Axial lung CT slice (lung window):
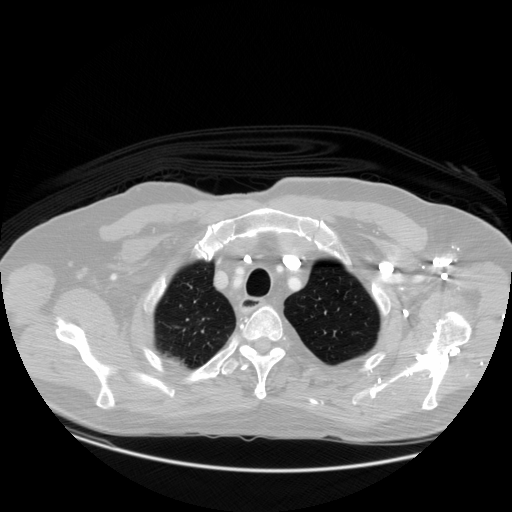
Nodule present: no